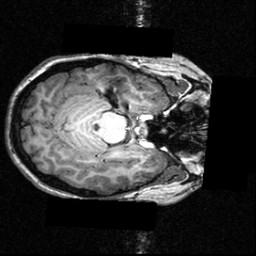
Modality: T1w
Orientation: axial
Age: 16
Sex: female
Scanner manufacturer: siemens
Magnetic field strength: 3.951 T
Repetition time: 1.5 s
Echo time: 0.00335 s